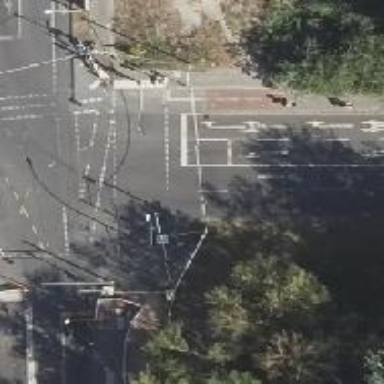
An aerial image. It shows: Road with traffic signals.